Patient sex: M
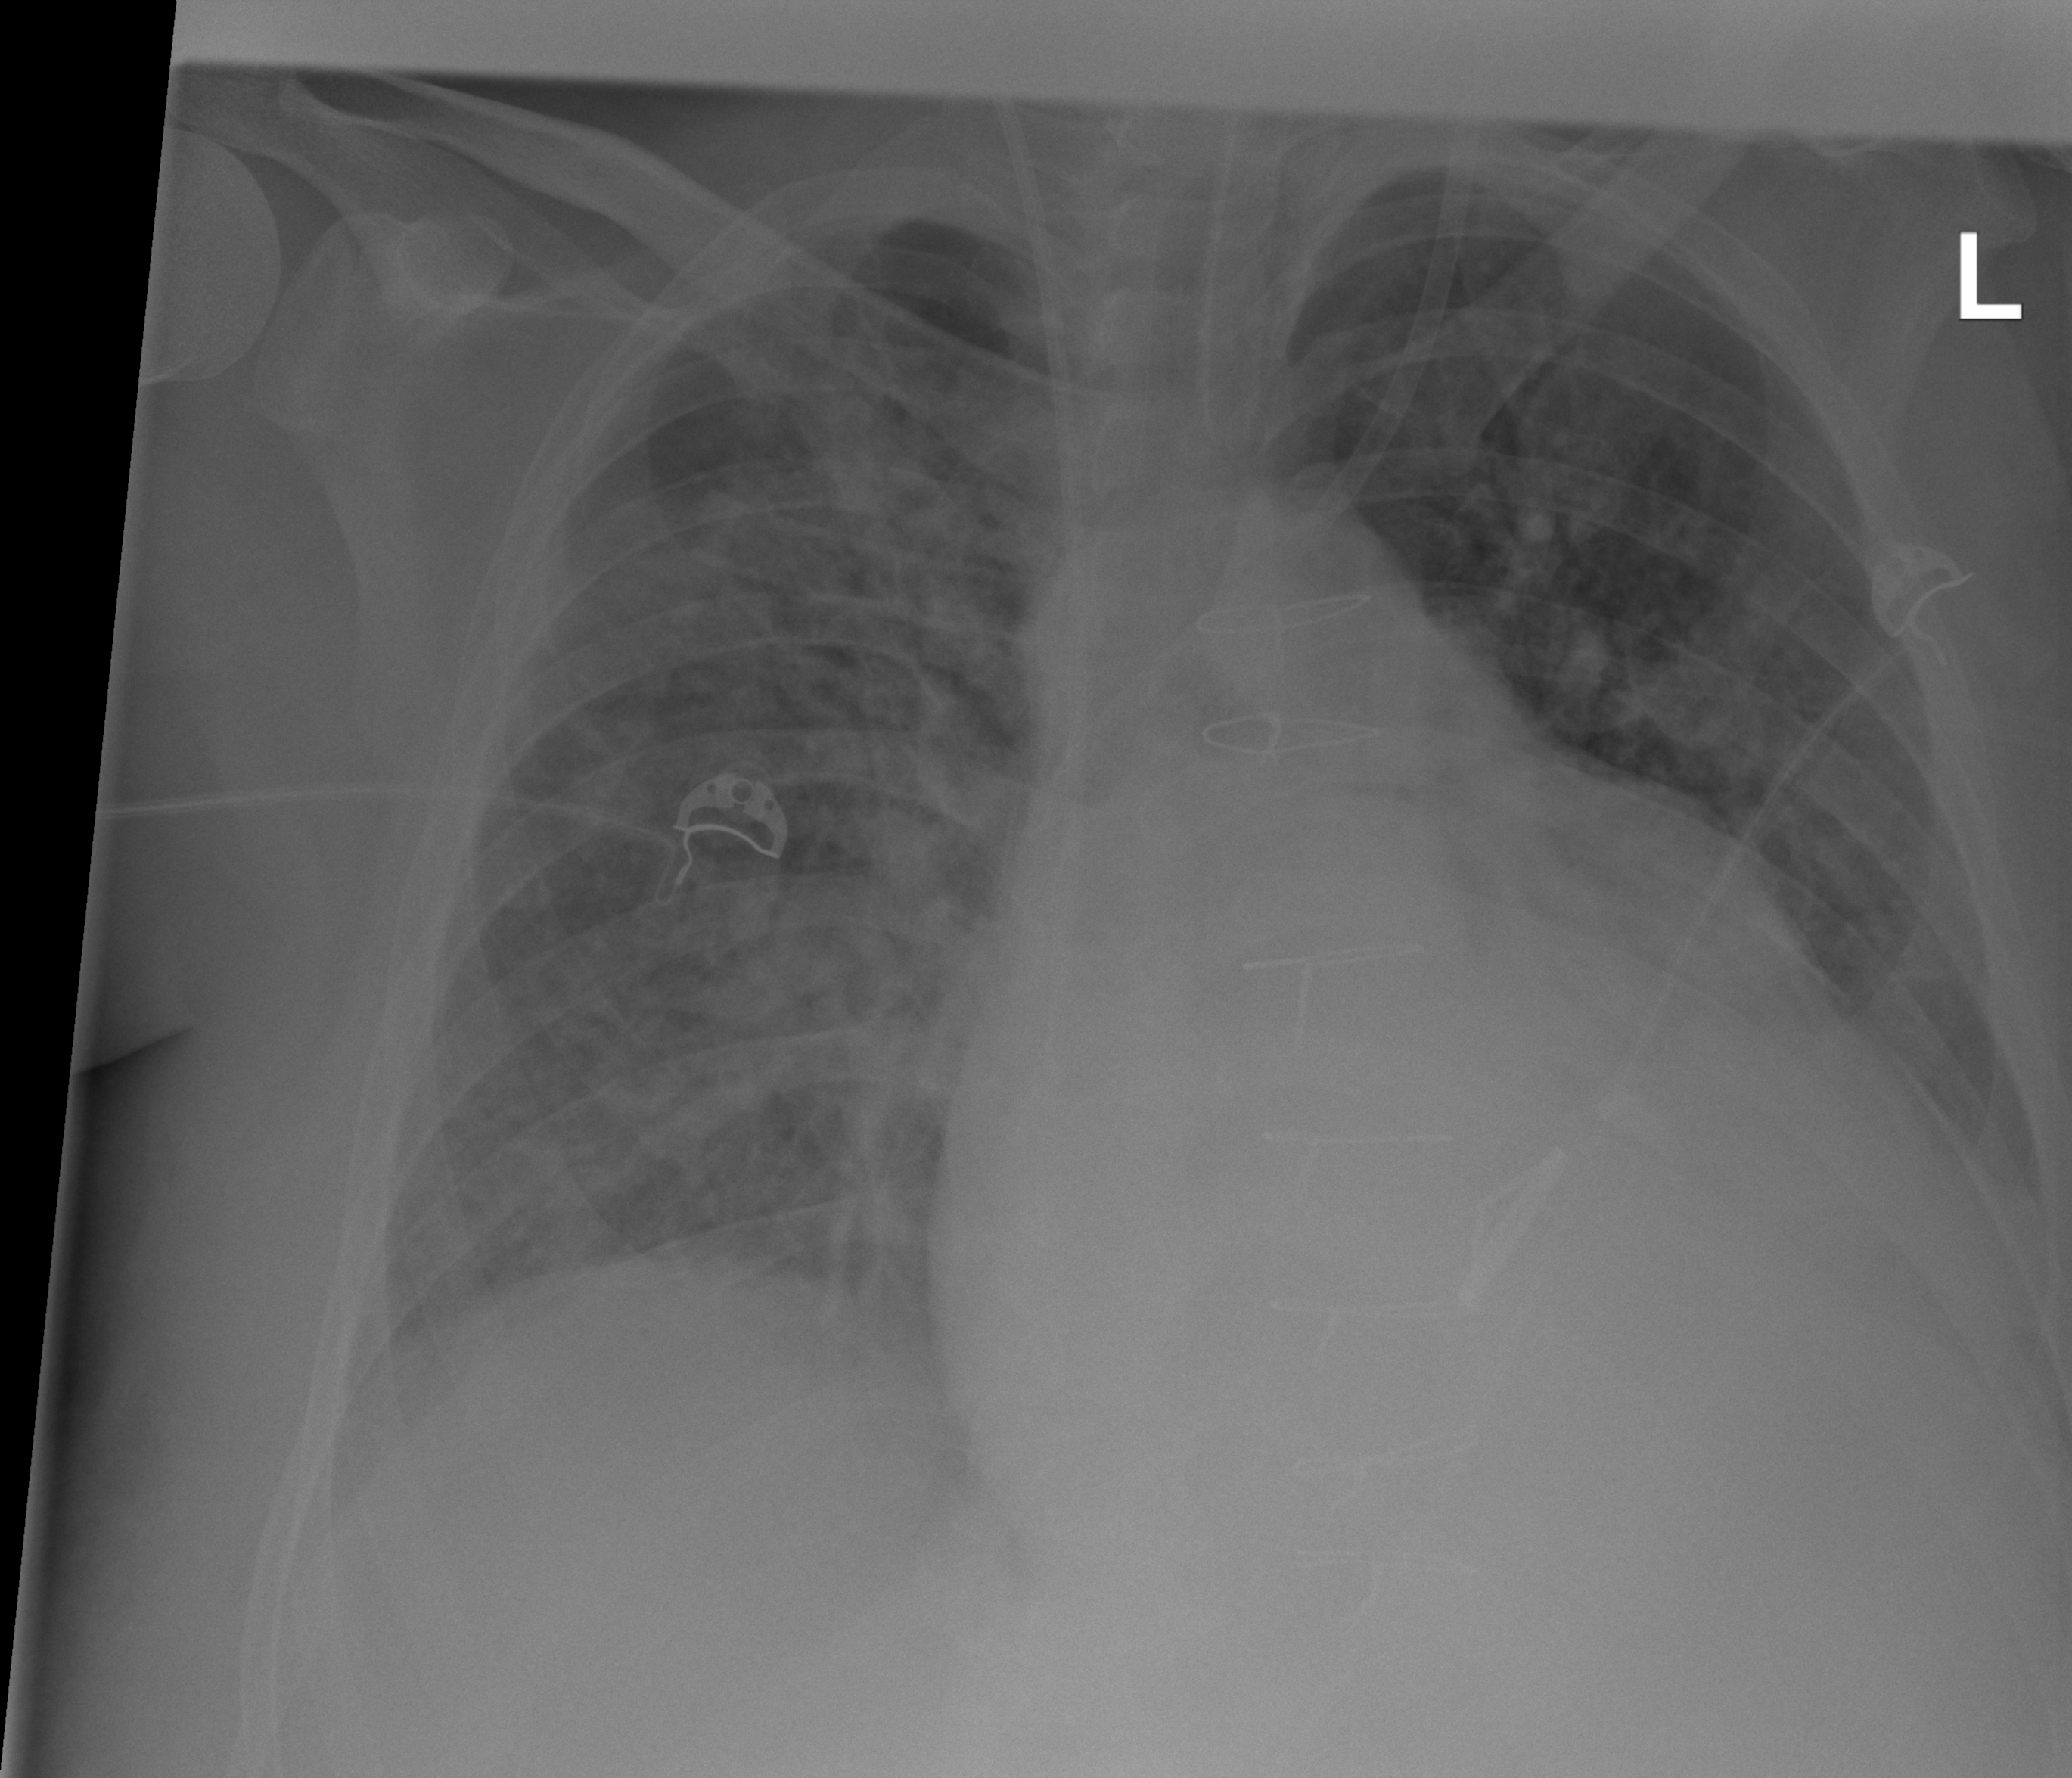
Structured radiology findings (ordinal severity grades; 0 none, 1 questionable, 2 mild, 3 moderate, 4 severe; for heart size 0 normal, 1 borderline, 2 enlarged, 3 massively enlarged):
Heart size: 2
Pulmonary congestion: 2
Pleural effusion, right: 0
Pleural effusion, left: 2
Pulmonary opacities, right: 2
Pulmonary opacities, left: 2
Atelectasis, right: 2
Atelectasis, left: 2